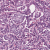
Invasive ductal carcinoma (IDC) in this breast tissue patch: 1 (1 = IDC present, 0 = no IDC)